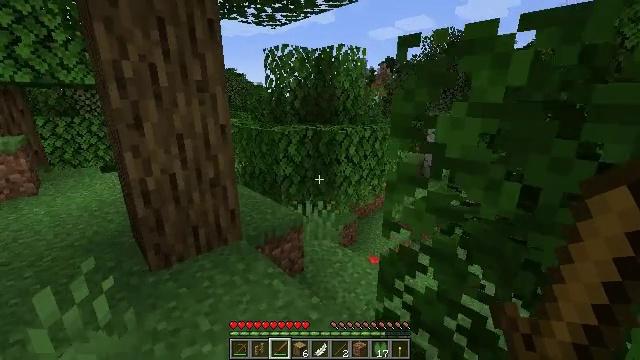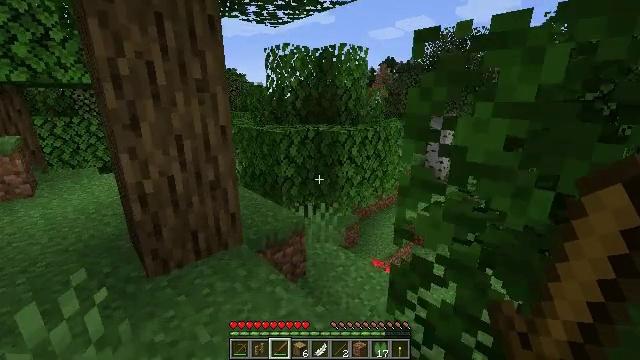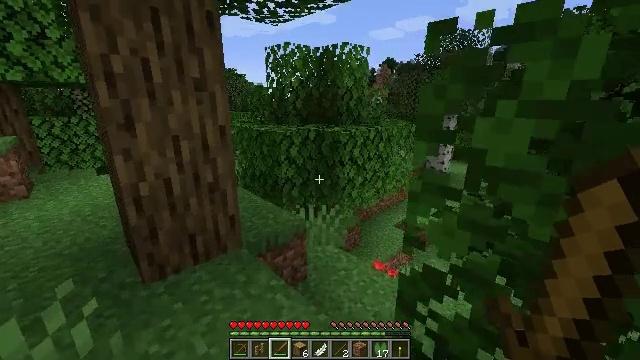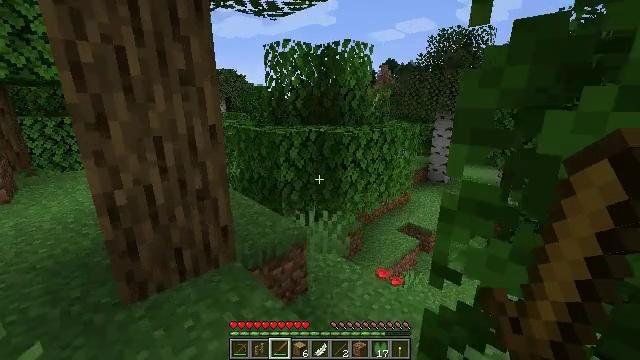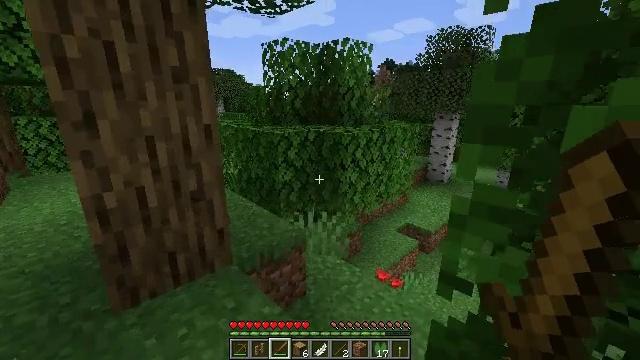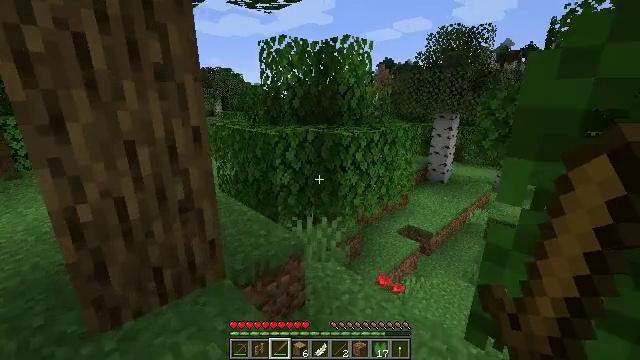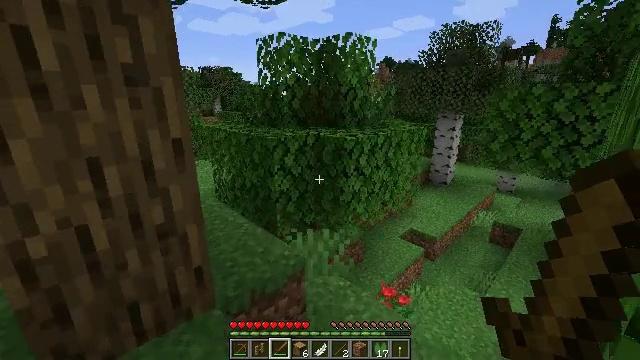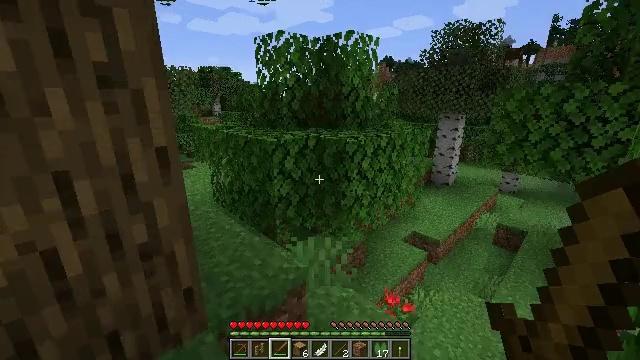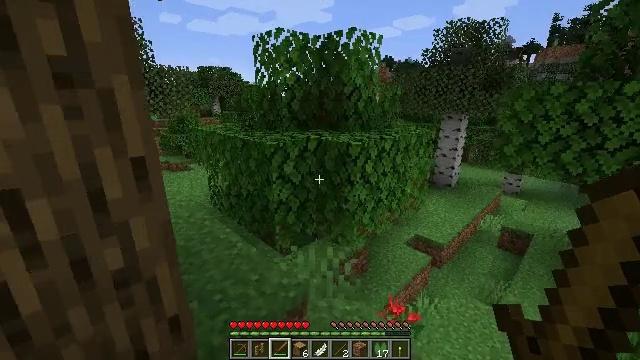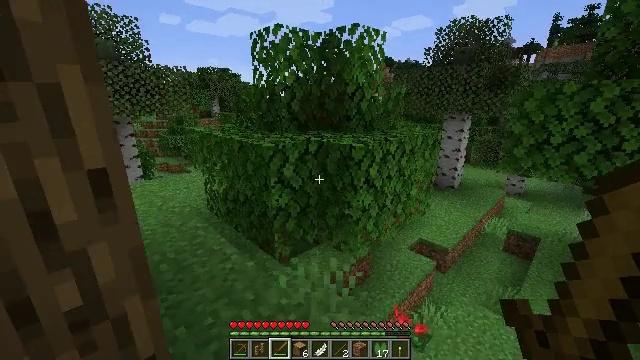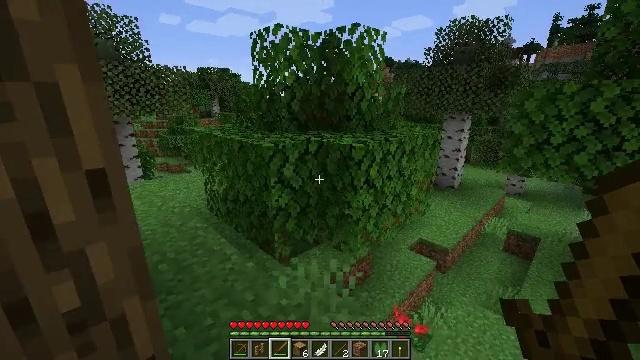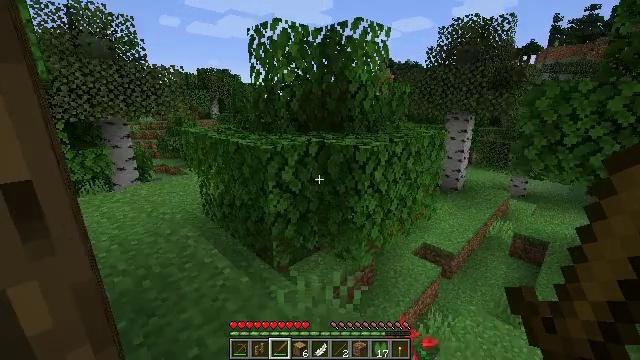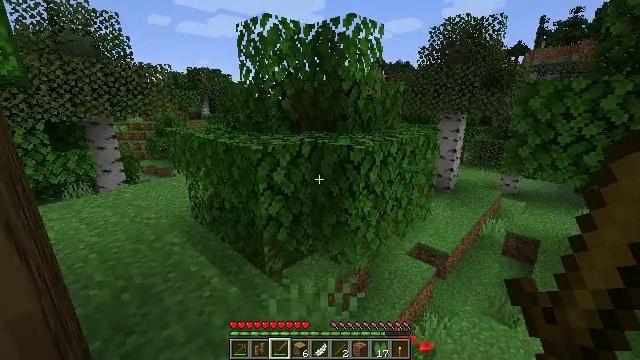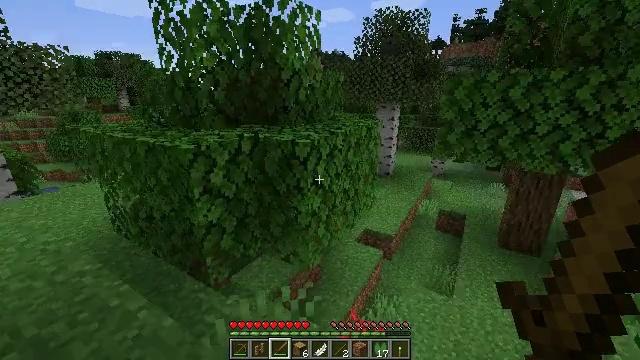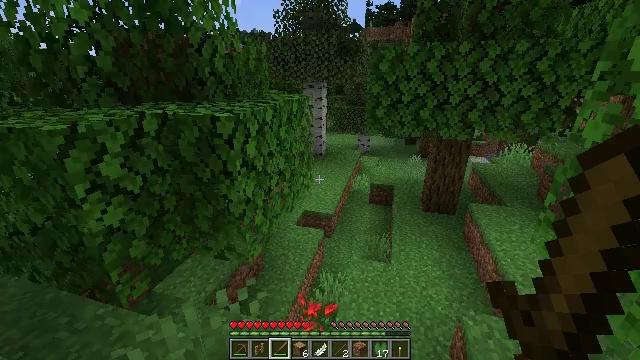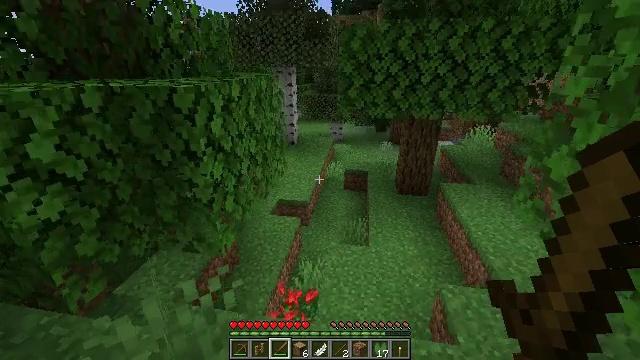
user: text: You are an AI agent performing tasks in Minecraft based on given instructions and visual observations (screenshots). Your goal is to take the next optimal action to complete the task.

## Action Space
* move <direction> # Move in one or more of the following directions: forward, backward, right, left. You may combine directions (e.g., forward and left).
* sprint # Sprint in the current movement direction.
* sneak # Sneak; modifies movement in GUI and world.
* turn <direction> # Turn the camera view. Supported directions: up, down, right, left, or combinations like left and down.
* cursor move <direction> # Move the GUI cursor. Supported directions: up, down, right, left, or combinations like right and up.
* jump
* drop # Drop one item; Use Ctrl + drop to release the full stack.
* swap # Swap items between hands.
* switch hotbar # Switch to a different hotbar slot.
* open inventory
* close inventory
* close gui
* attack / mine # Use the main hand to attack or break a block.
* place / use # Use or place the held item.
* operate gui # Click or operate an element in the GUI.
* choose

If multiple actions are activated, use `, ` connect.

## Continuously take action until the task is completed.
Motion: motion action
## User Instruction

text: Mine the sugar cane near rivers.
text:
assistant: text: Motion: move forward
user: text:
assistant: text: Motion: move forward
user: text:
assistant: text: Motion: move forward
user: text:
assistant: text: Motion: move forward
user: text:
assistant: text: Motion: move forward
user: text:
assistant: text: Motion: move forward
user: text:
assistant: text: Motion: move forward
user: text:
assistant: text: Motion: move forward
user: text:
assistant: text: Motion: move forward
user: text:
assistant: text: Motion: move forward
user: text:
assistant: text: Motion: move forward
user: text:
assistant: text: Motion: move forward, turn right
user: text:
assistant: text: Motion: move forward, turn right and down
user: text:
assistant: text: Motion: move forward, turn right and down
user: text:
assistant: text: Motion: move forward, turn right and down
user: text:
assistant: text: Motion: move forward, turn right
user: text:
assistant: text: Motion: move forward
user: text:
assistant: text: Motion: move forward
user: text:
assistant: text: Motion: move forward
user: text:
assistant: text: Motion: move forward
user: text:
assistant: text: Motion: move forward
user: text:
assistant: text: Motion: move forward
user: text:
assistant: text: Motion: move forward
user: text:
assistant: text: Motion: move forward
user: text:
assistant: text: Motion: move forward
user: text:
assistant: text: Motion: move forward
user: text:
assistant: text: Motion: move forward
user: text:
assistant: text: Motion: move forward
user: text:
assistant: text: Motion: move forward, turn right
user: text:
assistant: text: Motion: move forward, turn right